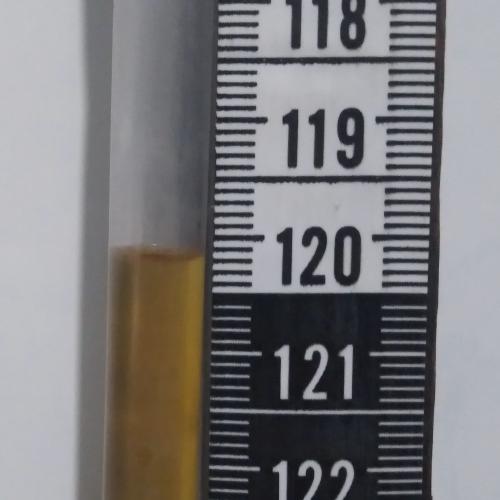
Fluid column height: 120.2 cm